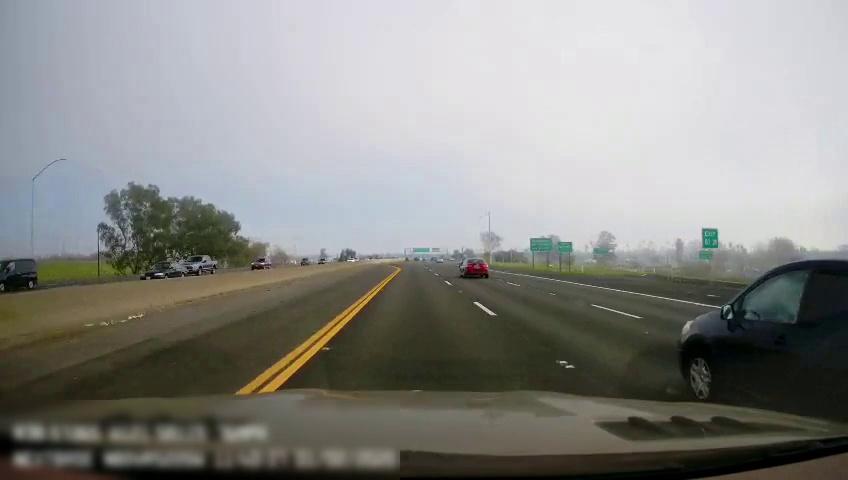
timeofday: Day
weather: Sunny
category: Drivable Space
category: Vehicles | Truck
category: Vehicles | Car
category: Vehicles | SUV
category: Vehicles | SUV
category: Drivable Space
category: Vehicles | Car
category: Vehicles | Car
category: Lanes | Current Lane
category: Lanes | Current Lane
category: Lanes | Alternate Lane
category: Lanes | Alternate Lane
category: Traffic | Signs
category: Traffic | Signs
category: Traffic | Signs
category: Traffic | Signs
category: Traffic | Signs
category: Traffic | Signs